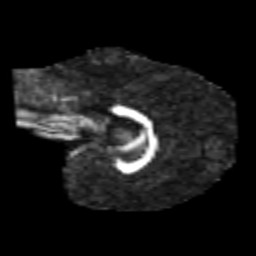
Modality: FA
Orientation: sagittal
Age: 6
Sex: male
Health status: healthy